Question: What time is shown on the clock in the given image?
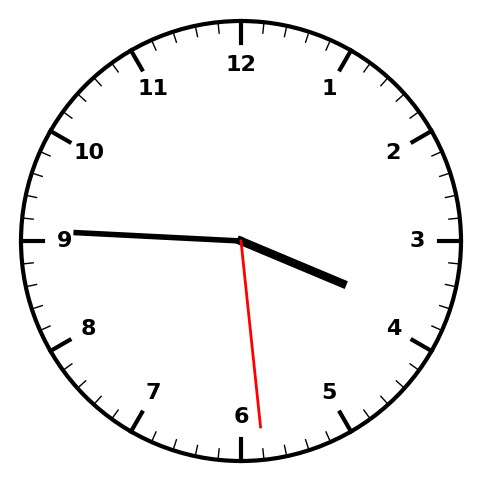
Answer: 03:45:29